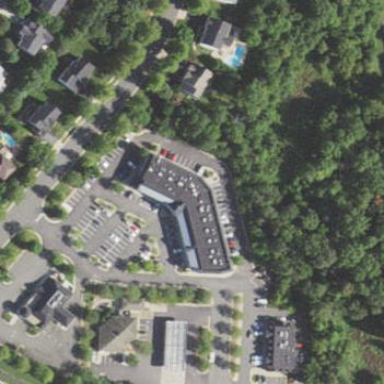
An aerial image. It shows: Retail building.